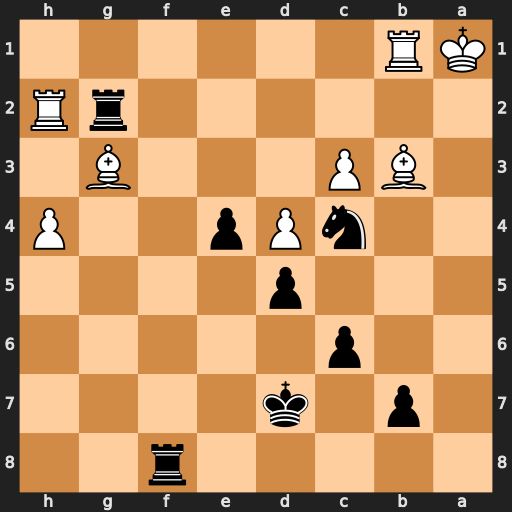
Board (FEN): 5r2/1p1k4/2p5/3p4/2nPp2P/1BP3B1/6rR/KR6
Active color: b
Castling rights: -
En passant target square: -
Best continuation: Ra8+ Ba2 Raxa2#